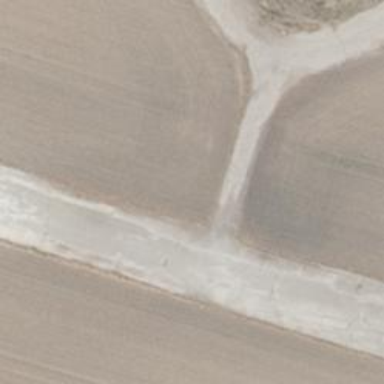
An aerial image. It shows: Track with compacted grade3 surface.